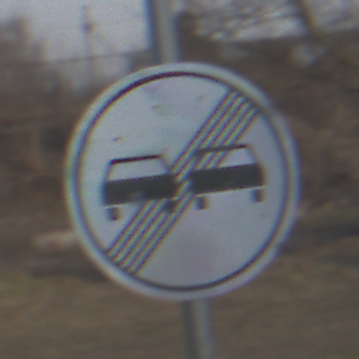
Verkehrszeichen: EndeUeberholverbot
Umgebung: Outdoor, Suburban
Tageszeit: SunriseSunset
Wetter: PartlyCloudy
Licht: Natural
Jahreszeit: Winter
Kontrast: MediumContrast